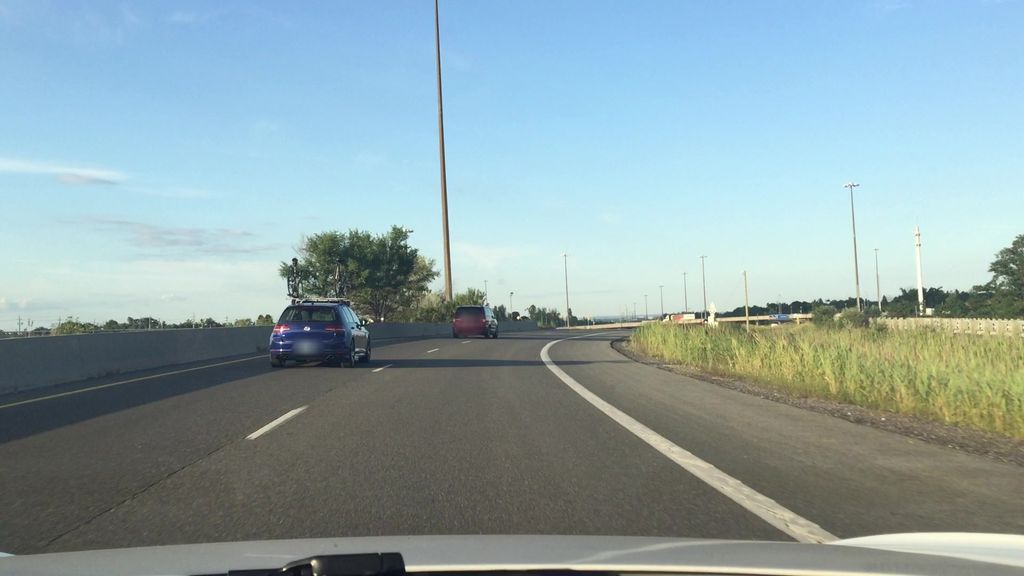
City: toronto